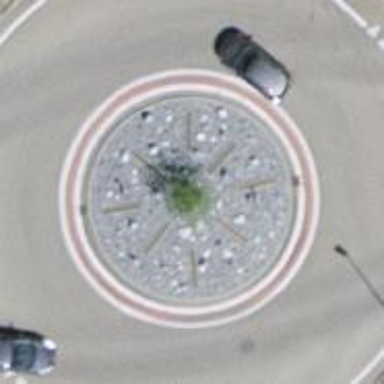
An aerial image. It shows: Secondary road with asphalt surface leading to roundabout junction.